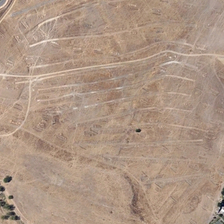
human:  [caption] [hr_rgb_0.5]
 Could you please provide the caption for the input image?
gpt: some small green trees are near a piece of bareland .

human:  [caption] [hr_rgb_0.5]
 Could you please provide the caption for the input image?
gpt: some small green trees are near a piece of bareland .

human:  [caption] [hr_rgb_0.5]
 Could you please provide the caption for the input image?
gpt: some small green trees are near a piece of bareland .

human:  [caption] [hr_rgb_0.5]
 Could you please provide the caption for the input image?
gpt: some small green trees are near a piece of bareland .

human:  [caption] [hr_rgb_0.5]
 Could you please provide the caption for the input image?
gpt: some small green trees are near a piece of bareland .